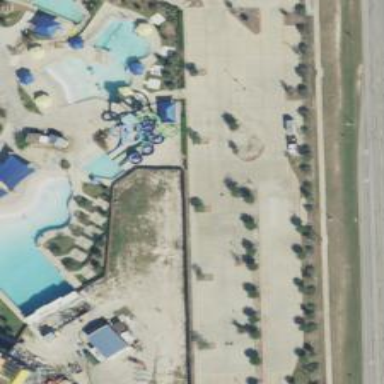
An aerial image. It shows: Water slide attraction.